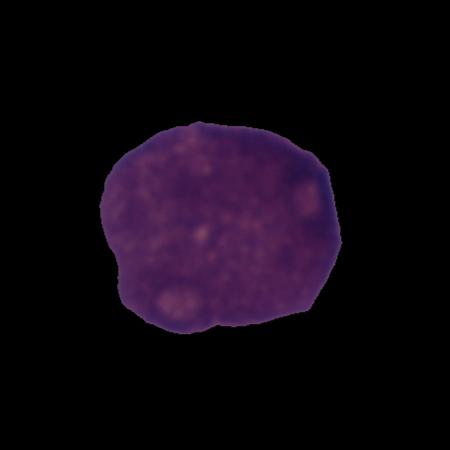
Label: cancer